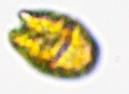
Label: Akashiwo